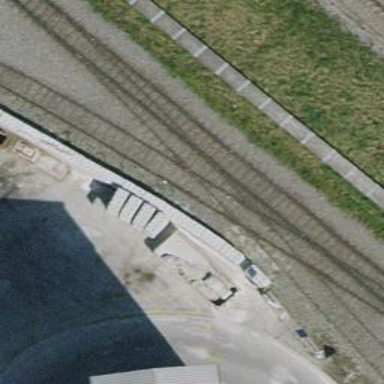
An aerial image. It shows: Railway crossing.